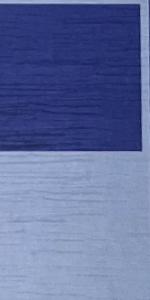
Label: Empty